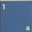
Piece: xx